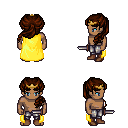
a pixel art fantasy rpg character, male body template, human, dark skin, yellow cape, metal pants, brown princess hairstyle, gold tiara, brown shoes, dagger, four views (front, back, left, right), 2x2 character sprite sheet, small pixel art, hard edges, no anti-aliasing